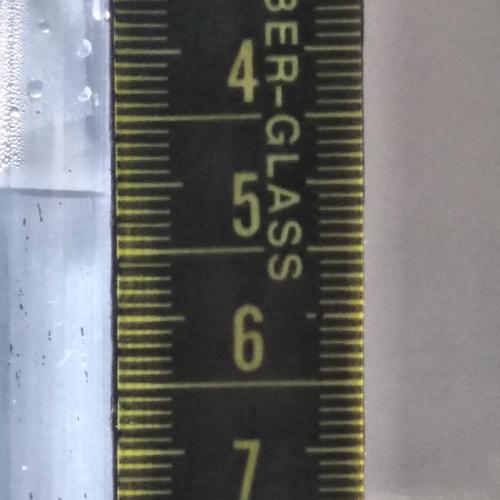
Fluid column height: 5.1 cm